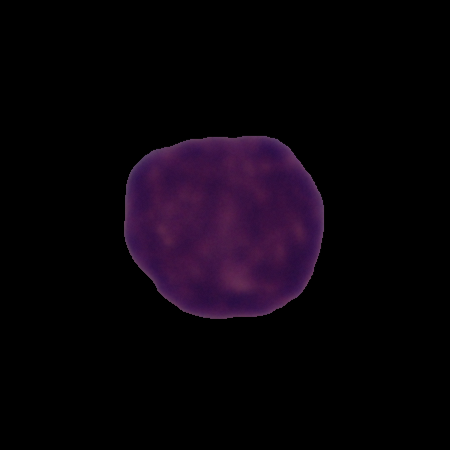
Label: healthy